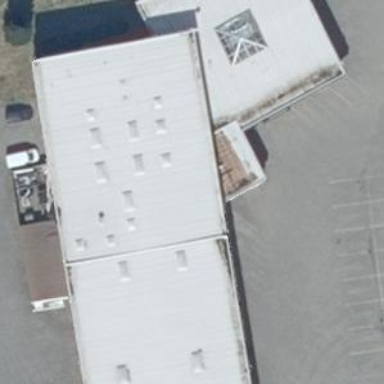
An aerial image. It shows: Building housing car shop.